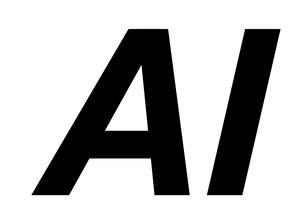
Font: InstrumentSans-Italic_Bold_Italic